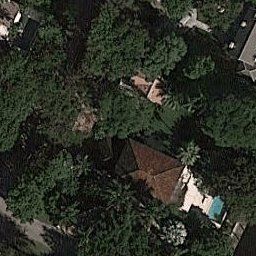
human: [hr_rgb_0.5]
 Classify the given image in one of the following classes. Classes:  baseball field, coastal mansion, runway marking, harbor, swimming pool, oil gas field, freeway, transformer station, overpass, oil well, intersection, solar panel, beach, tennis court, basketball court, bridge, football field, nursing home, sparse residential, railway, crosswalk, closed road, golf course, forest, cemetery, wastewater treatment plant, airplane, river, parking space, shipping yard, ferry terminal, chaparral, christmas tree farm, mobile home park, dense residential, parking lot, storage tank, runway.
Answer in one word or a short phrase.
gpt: coastal mansion